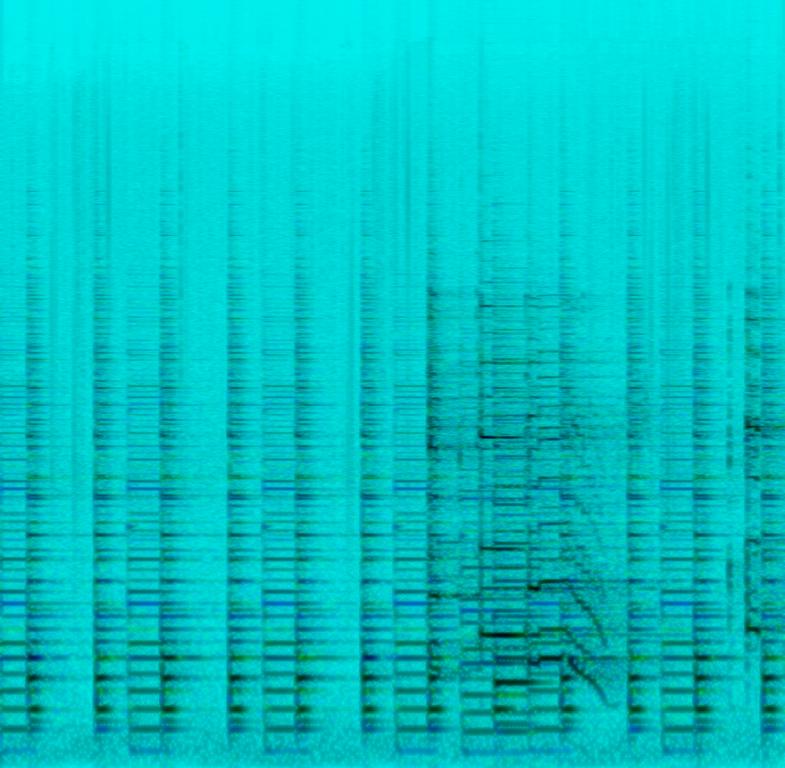
The song has a traditional jazzy feel to it. The piano chord progression is bouncy and light. The electric guitar has a chorus applied to it, and we hear various licks being played.